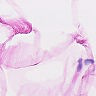
Metastatic tissue present: no